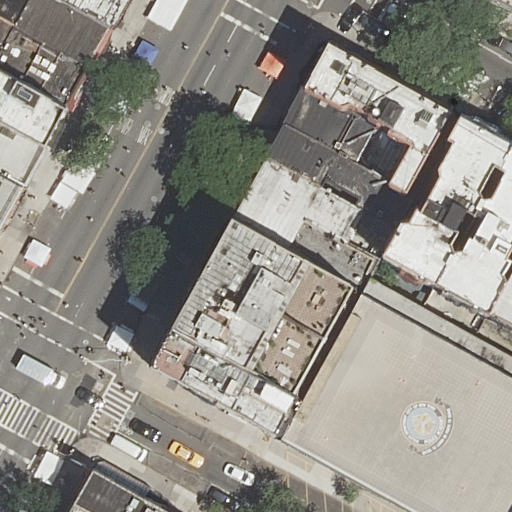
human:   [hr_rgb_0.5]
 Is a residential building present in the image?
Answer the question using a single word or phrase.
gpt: yes

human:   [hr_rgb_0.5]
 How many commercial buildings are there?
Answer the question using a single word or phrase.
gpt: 0

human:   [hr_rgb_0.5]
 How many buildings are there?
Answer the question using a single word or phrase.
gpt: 20

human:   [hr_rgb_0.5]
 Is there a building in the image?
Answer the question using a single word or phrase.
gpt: yes

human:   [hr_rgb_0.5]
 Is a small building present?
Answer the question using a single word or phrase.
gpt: yes

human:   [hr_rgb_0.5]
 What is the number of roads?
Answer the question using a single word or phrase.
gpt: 4

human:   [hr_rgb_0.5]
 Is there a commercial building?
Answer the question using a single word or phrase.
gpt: no

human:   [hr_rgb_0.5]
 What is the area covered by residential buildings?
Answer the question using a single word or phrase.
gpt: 4994m2

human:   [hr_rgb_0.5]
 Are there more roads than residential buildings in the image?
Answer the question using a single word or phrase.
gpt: no

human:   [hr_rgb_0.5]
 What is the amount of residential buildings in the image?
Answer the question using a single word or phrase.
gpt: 20

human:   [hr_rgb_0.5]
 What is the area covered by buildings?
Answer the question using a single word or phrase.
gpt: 4994m2

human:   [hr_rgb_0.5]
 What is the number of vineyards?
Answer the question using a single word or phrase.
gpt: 0

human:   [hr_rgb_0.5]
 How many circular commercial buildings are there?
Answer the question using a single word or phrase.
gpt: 0

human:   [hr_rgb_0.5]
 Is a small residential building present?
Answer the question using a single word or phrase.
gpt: yes

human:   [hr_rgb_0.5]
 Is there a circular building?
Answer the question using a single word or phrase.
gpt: no

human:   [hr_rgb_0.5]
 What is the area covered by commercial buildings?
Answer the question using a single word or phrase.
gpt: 0m2

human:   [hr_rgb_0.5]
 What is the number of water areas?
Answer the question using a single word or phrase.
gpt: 0

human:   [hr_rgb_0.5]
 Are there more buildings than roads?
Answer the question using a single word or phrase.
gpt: yes

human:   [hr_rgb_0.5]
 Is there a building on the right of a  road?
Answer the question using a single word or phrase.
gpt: yes

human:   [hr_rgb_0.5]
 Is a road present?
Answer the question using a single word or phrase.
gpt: yes

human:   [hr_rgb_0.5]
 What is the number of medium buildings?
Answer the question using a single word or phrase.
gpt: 12

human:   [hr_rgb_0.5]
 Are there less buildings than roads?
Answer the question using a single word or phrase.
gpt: no

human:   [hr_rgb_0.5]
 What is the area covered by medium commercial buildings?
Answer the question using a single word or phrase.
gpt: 0m2

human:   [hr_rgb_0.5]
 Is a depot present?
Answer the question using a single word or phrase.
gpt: no

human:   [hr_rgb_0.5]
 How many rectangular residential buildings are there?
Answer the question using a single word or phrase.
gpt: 14

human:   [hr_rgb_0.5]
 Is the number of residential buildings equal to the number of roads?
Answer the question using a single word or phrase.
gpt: no

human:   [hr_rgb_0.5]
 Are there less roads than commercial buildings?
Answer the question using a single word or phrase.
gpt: no

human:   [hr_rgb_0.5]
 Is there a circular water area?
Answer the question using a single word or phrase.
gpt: no

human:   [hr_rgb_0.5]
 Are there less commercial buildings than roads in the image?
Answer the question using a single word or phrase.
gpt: yes

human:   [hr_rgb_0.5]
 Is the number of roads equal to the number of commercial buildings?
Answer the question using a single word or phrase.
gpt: no

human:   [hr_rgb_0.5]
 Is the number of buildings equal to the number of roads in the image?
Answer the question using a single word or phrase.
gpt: no

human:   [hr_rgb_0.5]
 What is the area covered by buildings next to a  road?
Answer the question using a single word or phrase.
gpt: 4994m2

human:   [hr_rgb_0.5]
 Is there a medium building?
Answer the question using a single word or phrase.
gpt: yes

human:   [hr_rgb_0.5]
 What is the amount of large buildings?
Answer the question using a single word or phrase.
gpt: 2

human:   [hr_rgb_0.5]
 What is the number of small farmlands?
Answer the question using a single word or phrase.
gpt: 0

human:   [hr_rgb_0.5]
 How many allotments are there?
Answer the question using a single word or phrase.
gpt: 0

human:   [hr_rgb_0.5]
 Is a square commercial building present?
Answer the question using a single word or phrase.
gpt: no

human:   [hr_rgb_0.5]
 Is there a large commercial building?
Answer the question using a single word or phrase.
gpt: no

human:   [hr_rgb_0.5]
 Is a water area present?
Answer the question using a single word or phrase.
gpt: no

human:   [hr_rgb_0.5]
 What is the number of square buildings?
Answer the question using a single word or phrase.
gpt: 0

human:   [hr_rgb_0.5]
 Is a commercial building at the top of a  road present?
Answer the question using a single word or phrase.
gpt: no

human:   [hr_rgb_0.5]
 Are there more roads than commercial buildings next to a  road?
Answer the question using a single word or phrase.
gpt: yes

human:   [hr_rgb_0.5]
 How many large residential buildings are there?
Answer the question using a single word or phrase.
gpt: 2

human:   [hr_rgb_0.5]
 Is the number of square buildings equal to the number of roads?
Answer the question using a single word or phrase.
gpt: no

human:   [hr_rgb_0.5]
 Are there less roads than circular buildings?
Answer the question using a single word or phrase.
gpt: no

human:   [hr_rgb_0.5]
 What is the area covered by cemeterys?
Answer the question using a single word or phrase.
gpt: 0m2

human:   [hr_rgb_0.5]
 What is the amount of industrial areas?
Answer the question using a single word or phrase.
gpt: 0

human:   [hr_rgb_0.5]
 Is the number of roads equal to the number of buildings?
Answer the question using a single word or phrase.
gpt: no

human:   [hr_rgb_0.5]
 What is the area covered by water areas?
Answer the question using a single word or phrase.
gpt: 0m2

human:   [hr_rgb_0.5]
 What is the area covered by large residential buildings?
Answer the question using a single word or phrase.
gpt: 2412m2

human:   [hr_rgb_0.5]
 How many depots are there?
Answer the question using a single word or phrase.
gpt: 0

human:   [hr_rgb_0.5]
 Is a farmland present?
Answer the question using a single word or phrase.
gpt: no

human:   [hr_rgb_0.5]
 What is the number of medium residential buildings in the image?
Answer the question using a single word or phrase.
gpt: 12

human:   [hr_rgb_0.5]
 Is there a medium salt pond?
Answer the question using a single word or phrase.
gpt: no

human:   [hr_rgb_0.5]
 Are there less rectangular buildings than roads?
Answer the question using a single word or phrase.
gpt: no

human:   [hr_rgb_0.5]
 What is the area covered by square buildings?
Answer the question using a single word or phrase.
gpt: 0m2

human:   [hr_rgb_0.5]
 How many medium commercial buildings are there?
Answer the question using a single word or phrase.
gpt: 0

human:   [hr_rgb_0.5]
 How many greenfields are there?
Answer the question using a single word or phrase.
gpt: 0

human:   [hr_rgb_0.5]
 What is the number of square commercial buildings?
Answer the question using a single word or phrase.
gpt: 0

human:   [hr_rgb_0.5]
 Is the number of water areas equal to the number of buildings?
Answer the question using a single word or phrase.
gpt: no

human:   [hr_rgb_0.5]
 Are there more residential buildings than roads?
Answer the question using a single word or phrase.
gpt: yes

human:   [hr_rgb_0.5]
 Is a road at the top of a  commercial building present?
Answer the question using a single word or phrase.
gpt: no

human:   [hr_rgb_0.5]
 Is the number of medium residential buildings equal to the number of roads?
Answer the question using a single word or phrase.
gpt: no

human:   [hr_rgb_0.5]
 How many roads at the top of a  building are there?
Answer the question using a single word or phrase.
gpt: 3